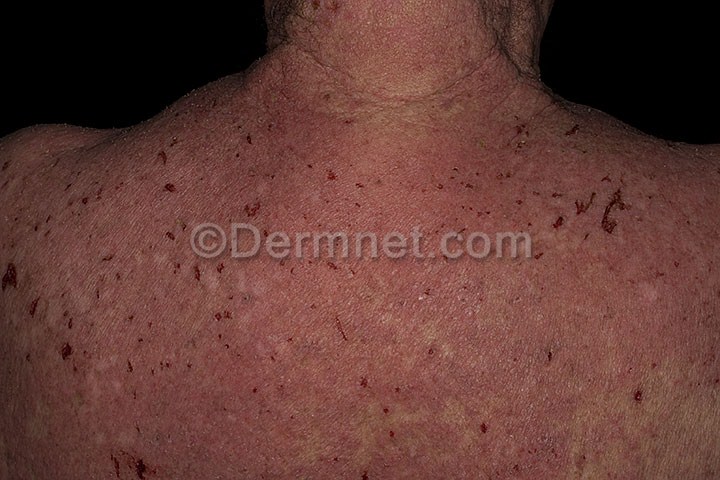
Disease: Atopic Dermatitis Photos